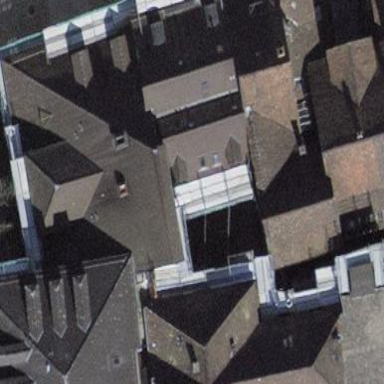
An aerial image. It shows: Building with tile roof.